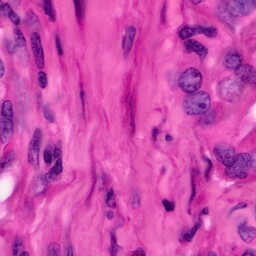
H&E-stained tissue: Pancreatic